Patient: sex M, age 57
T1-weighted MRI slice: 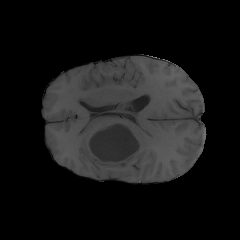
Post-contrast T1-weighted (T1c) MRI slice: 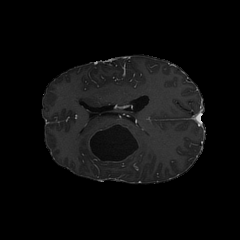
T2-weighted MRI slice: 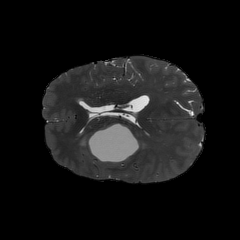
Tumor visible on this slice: yes
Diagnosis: Glioblastoma, IDH-wildtype
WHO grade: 4